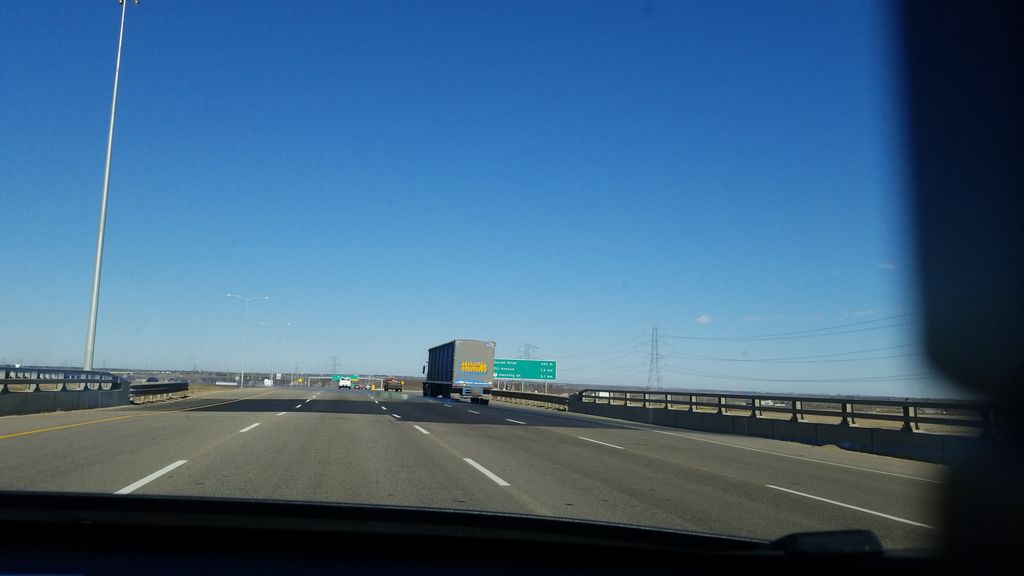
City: edmonton